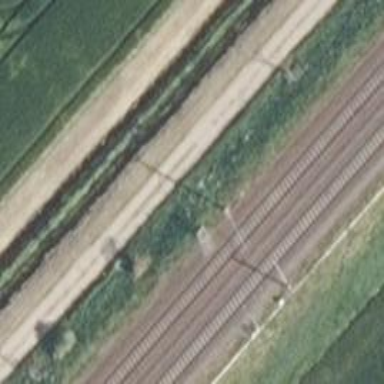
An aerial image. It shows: Catenary mast for power lines.